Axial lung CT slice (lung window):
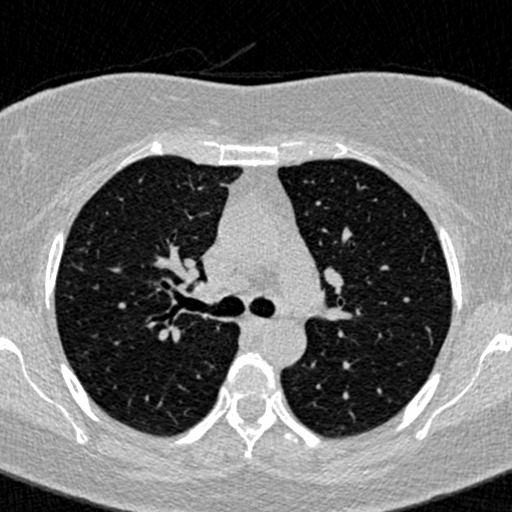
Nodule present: no